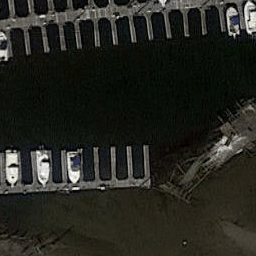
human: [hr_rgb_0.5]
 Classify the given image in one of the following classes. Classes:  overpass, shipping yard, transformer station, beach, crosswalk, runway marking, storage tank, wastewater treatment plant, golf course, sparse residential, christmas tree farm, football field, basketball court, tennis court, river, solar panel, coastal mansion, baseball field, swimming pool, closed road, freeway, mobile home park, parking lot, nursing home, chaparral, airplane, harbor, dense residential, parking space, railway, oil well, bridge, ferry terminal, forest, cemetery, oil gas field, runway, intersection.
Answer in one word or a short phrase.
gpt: harbor